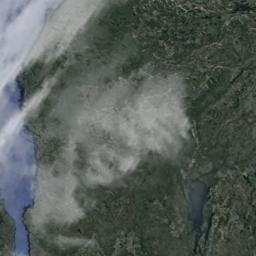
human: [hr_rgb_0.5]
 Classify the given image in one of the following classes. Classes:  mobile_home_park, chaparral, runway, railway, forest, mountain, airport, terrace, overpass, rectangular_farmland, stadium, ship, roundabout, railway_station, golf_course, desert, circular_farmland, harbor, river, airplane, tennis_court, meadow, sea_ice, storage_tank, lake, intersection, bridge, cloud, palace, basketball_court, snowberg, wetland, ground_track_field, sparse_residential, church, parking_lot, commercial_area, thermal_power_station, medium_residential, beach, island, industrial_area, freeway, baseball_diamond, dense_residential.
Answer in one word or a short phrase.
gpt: cloud